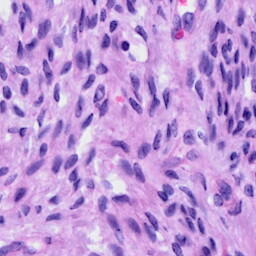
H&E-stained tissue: Cervix